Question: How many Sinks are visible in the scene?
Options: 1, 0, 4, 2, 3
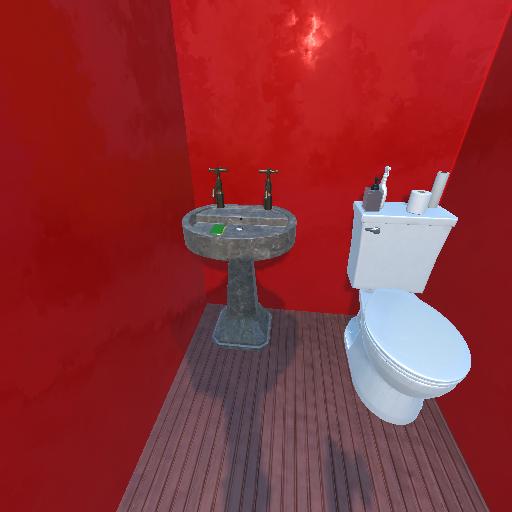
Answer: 1